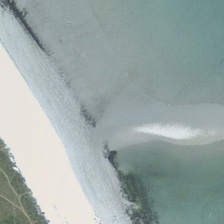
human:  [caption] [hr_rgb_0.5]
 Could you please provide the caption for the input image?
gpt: yellow beach is near green ocean .

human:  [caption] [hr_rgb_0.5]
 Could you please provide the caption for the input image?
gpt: yellow beach is near green ocean .

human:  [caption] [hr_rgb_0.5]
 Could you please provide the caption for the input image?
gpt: there is a clear diving line between the beach and the river .

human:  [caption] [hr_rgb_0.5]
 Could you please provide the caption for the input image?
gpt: there is a clear diving line between the beach and the river .

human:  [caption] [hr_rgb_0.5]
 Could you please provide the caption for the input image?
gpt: yellow beach is near green ocean .